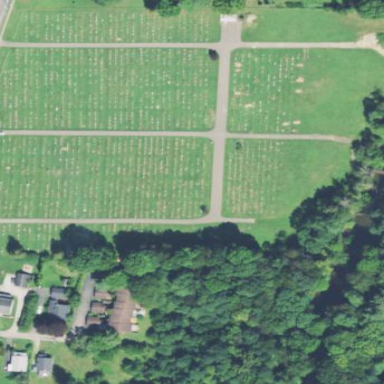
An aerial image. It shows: Cemetery.